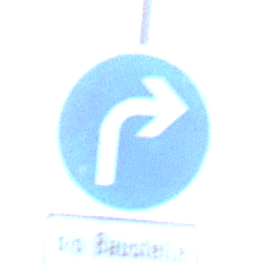
Verkehrszeichen: VorgeschriebeneFahrtrichtungRechts
Zusatzzeichen unten: SonstigeFahrzeugePersonengruppenFrei2
Umgebung: Outdoor, Nature
Tageszeit: SunriseSunset
Wetter: Clear
Licht: Natural
Jahreszeit: NotSpecified
Kontrast: LowContrast